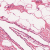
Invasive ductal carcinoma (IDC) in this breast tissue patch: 0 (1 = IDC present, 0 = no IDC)